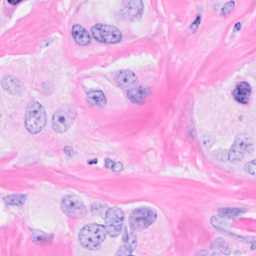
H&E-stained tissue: Breast